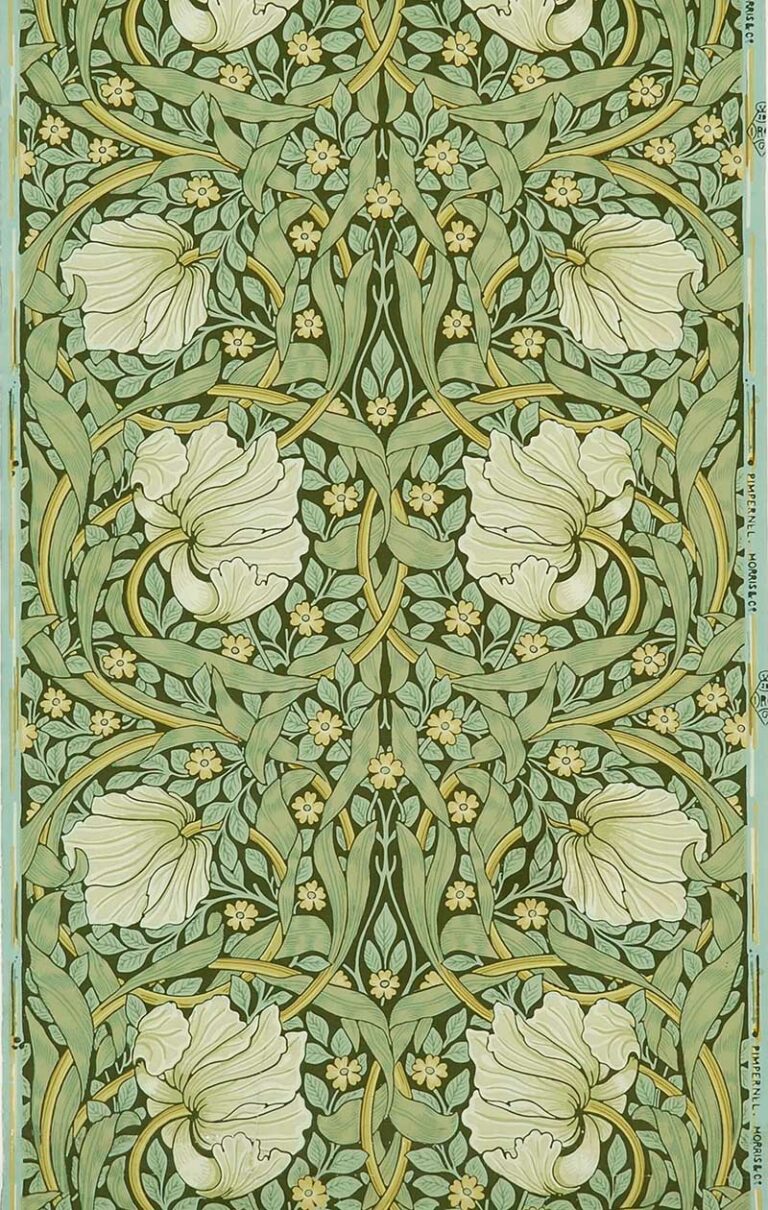
Design: Pimpernel
Year: 1876